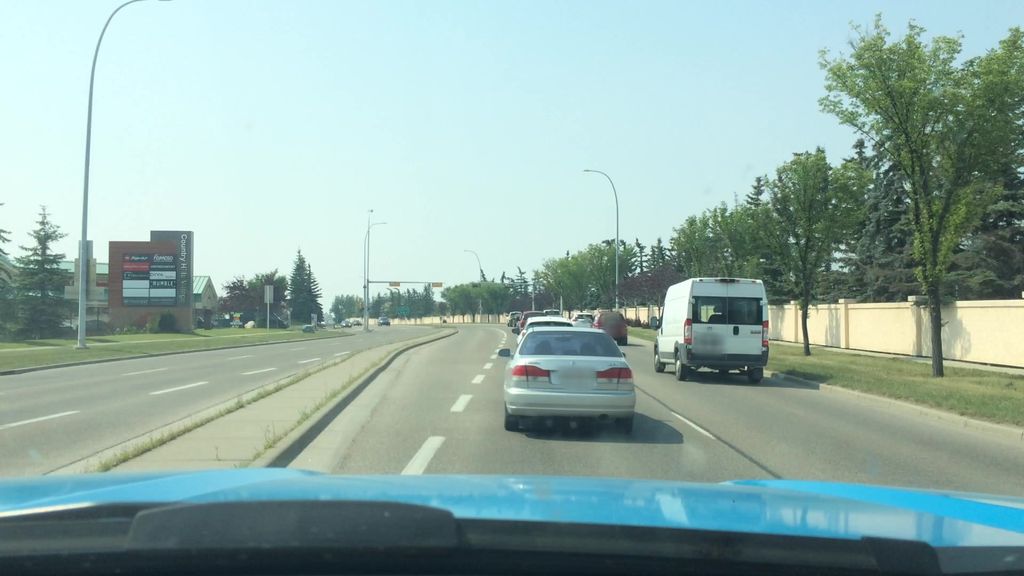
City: calgary